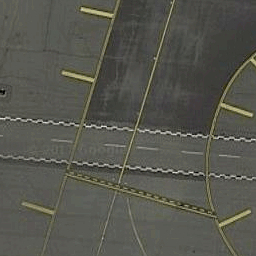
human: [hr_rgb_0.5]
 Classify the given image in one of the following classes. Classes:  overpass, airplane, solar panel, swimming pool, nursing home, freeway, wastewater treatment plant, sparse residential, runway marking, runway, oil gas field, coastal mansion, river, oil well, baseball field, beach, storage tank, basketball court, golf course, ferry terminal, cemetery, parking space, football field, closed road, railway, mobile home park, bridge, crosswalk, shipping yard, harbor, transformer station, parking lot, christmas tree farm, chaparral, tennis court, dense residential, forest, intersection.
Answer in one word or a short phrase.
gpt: runway marking